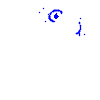
Particle: kaon